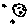
Label: moon